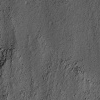
Atmospheric dust classification: not_dusty